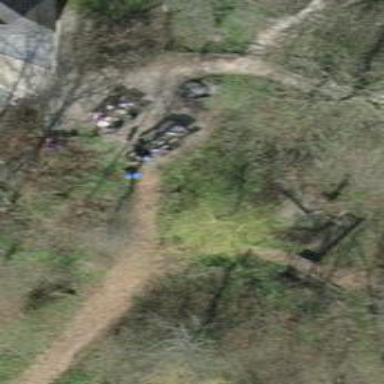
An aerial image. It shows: Picnic table located in leisure land area.